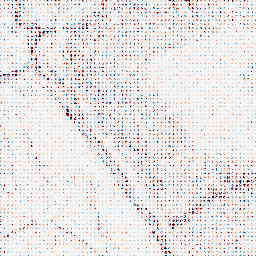
Category: wavelet
Decomposition family: wavelet_dwt
Decomposition parameters: wavelet: coif2
level: 1
Upsampling method: sinc_hamming
Upsampling parameters: scale: 8
kernel_size: 4
Upsampling scale: 8